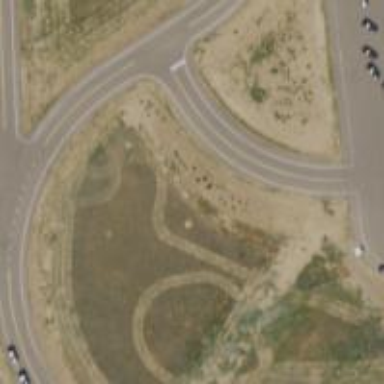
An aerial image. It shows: Raceway for motor sports.